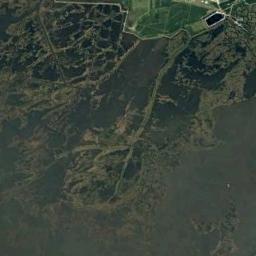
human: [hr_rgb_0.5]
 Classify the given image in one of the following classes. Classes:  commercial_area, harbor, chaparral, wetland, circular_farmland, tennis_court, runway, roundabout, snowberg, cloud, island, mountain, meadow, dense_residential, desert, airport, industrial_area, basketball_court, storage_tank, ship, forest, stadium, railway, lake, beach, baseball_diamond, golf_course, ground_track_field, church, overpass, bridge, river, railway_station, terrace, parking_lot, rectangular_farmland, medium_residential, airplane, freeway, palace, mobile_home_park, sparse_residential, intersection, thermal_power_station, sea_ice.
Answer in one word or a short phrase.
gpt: wetland